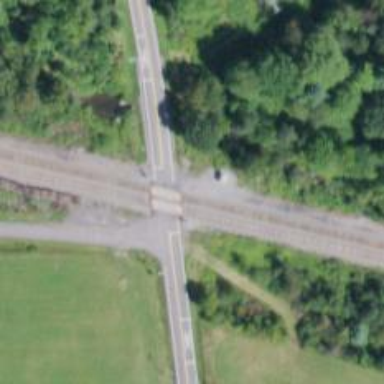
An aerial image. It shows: Railway siding with rails.